Question: I would like Residency to return a 'Task<ActionResult>'.
'''
public async Task<ActionResult> Residency()
{
DBResponse DataSource = await Residency_Manager.Residency_REPORT();
}
'''
Below is the DBResponse class:
'''
public DBResponse(Int32 statusCode, string message, Object data)
{
this.StatusCode = statusCode;
this.Message = message;
this.Data = data;
}
'''
When I await the Residency_REPORT function it returns a DBResponse object and shows the error below.

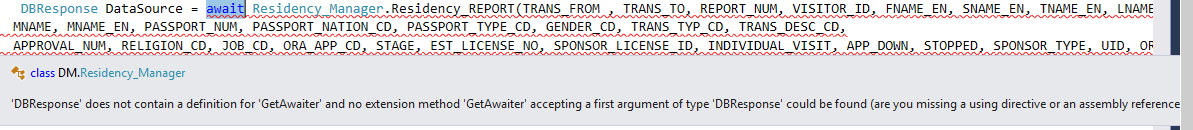
Answer: 'Residency_Manager.Residency_REPORT()' is not an async method, so you cannot call it with 'await'.
The simple solution: do not implement 'Residency' as an async method, since there's nothing there you need async for. If other code in there async, just remove the await in front of the call:
'DBResponse DataSource = Residency_Manager.Residency_REPORT();'
The other simple solution: implement Residency_REPORT to be async and have it return a 'Task<DBResponse>'